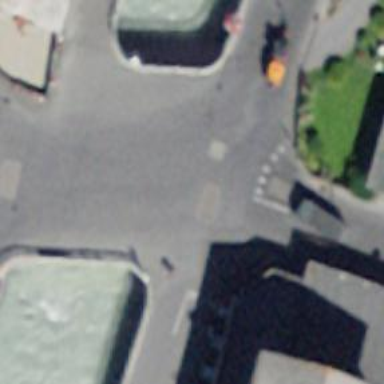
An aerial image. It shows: Pedestrian road with asphalt surface.